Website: ulta-beauty
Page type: delivery-shipping
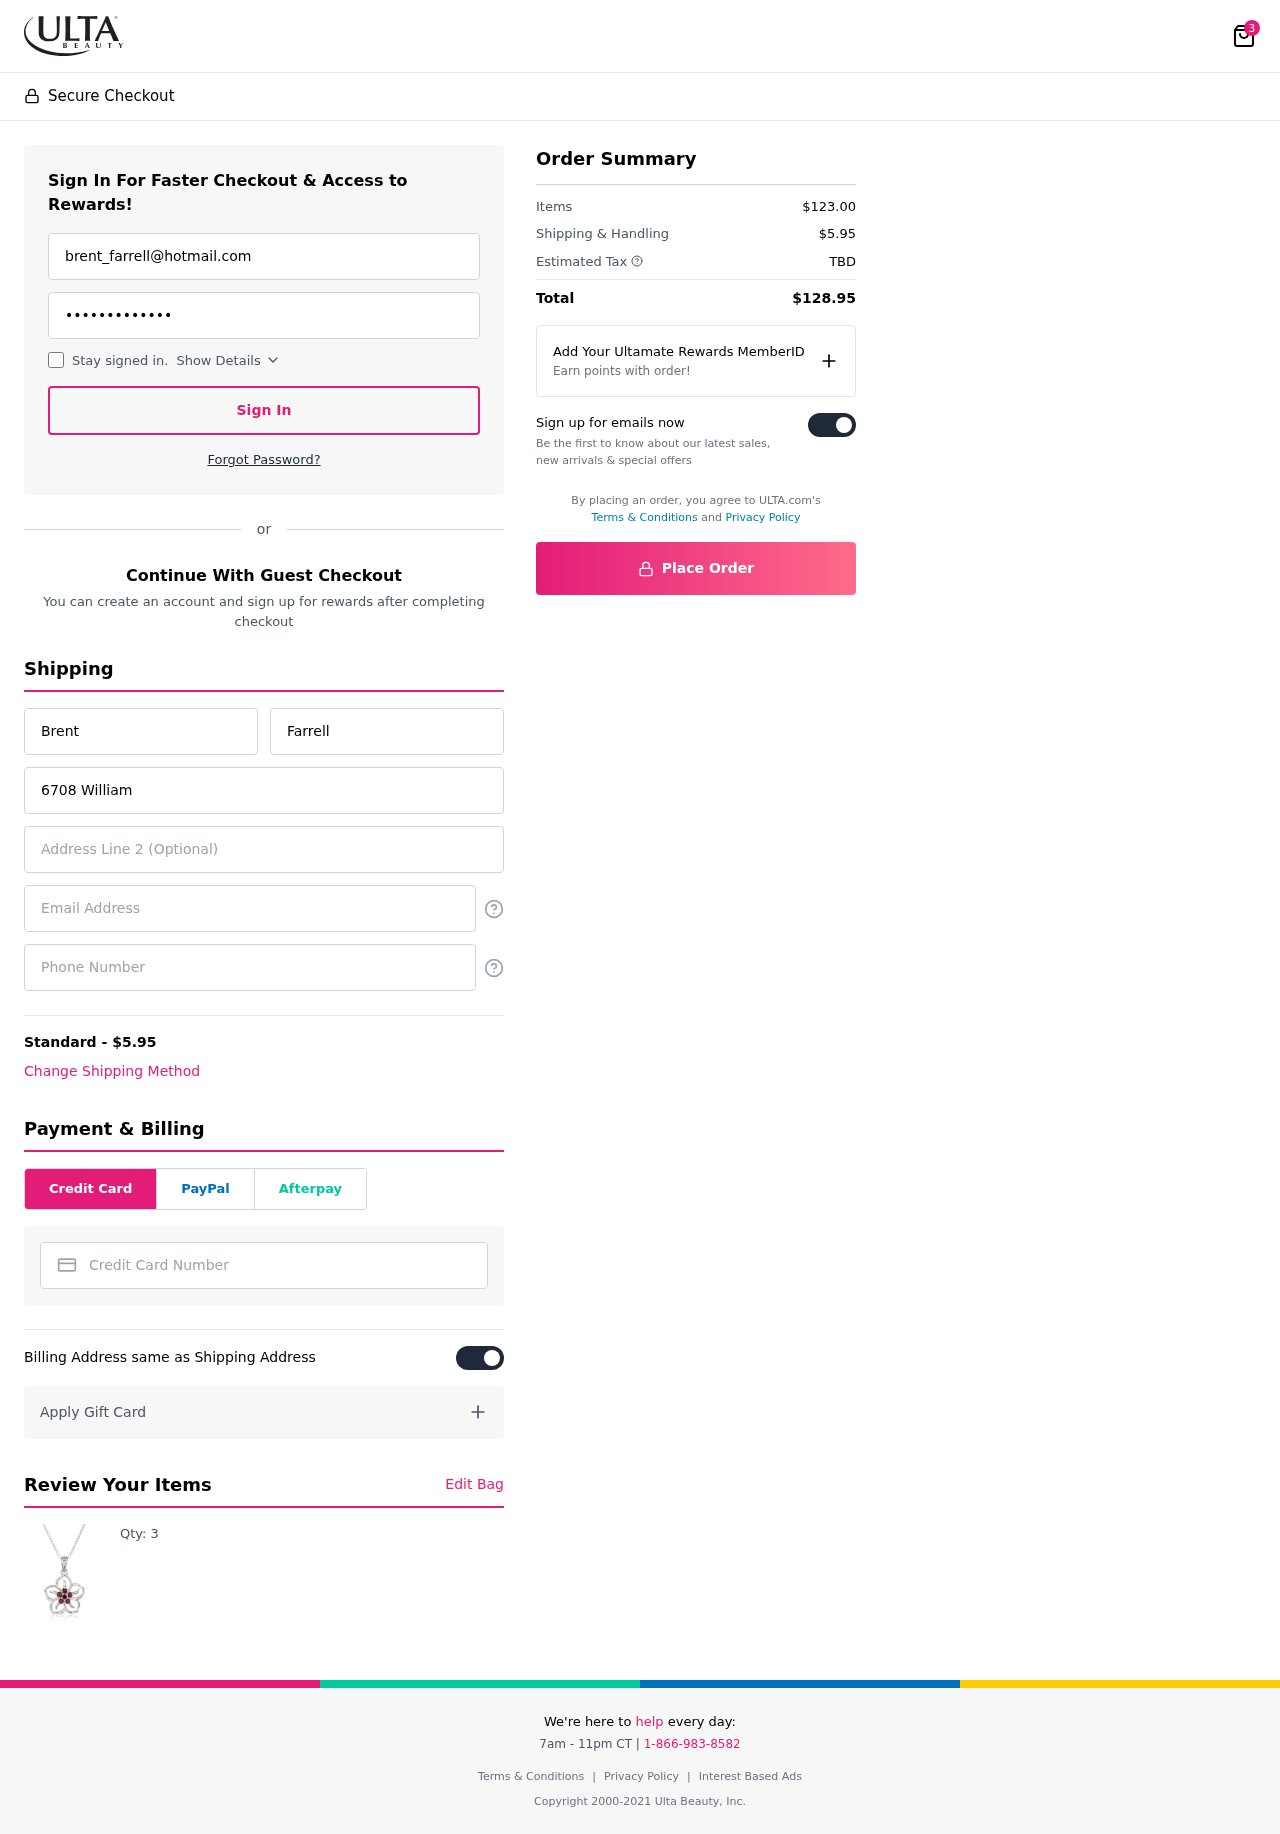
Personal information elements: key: PII_CARD_NUMBER
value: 3473 7125 5964 733
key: PII_EMAIL
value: brent_farrell@hotmail.com
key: PII_EMAIL2
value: brent_farrell@hotmail.com
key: PII_FIRSTNAME
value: Brent
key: PII_LASTNAME
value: Farrell
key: PII_PHONE
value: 7508132187
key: PII_STREET
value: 6708 Williams Forge Apt. 920
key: PII_STREET2
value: Apt. 179
Product elements: key: PRODUCT1_QUANTITY
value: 3
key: PRODUCT1
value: Qty: 3
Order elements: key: ORDER_NUM_ITEMS
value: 3
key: ORDER_SHIPPING_COST
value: $5.95
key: ORDER_SUBTOTAL
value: $123.00
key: ORDER_TAX
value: TBD
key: ORDER_TOTAL
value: $128.95